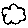
Label: cloud